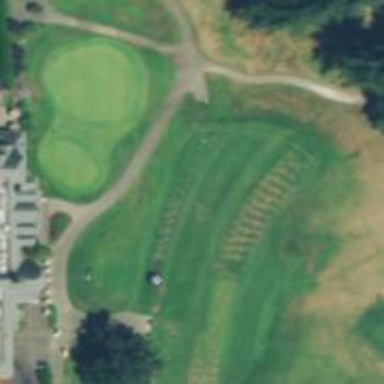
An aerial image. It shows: Golf tee on grassy land.